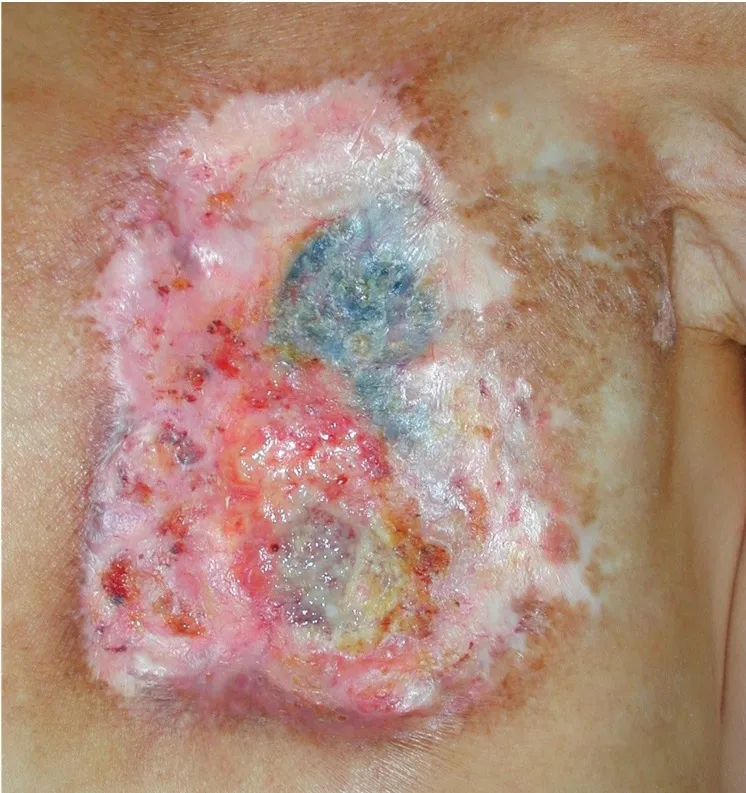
(a) Findings obtained when the patient visited our hospital. . The ulcer affecting the left chest wall extended from the subclavian to xiphoid levels. The third, fourth, fifth, and sixth costal cartilages and bones were missing, and parts of the lung and pericardium could be seen.
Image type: medical_photograph (skin_photograph)